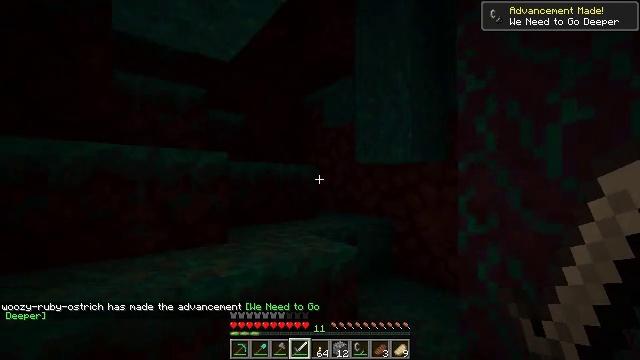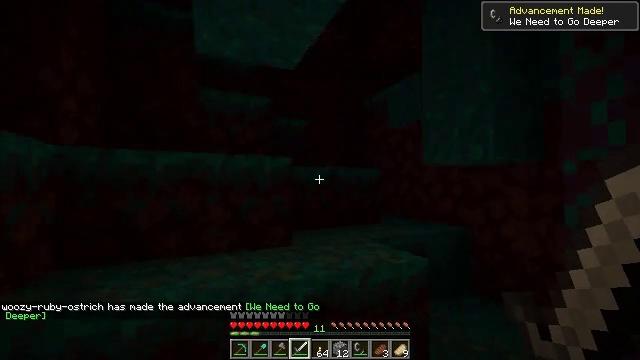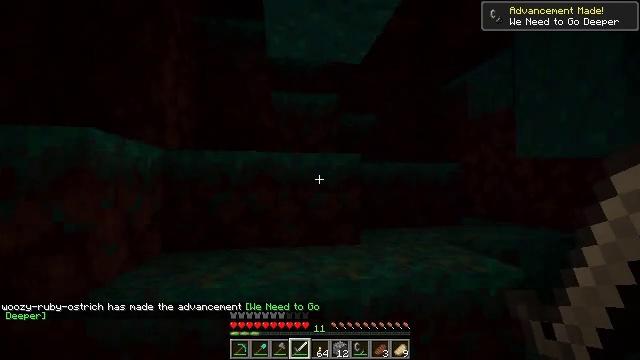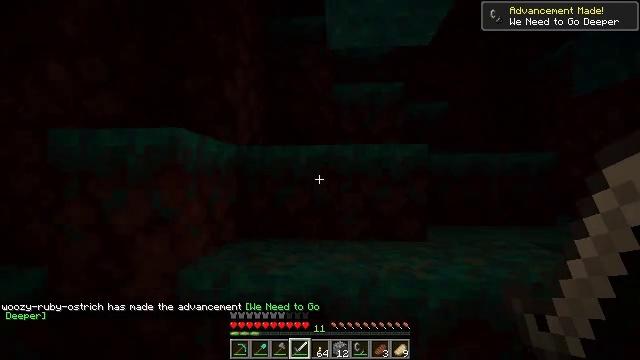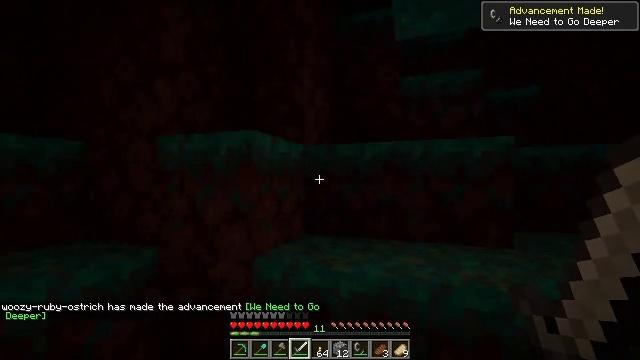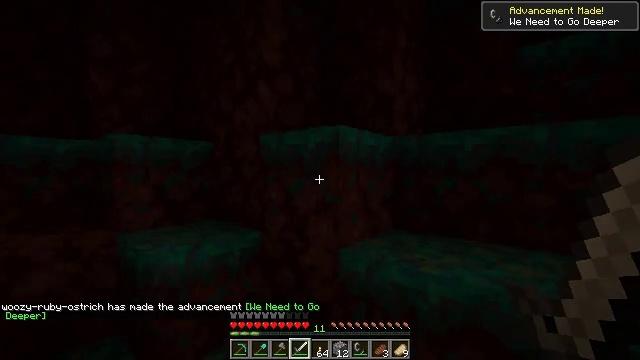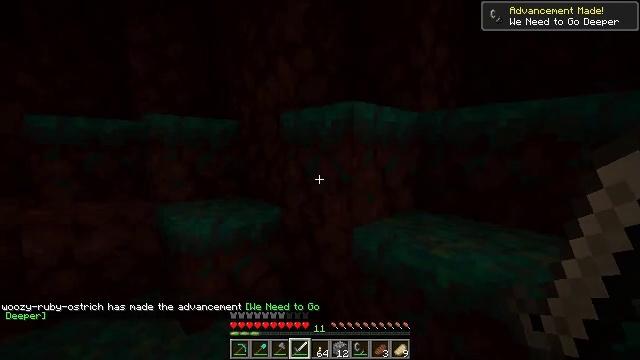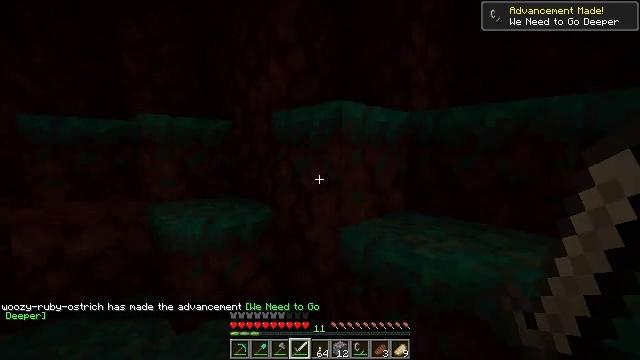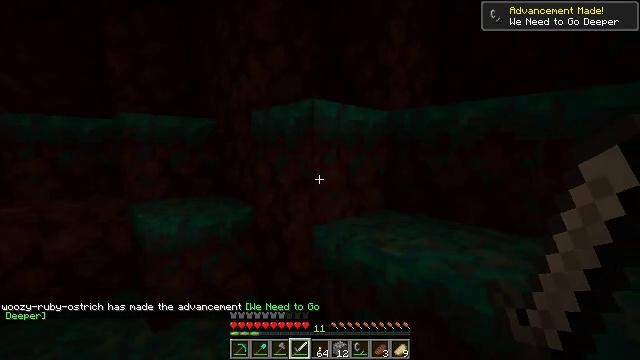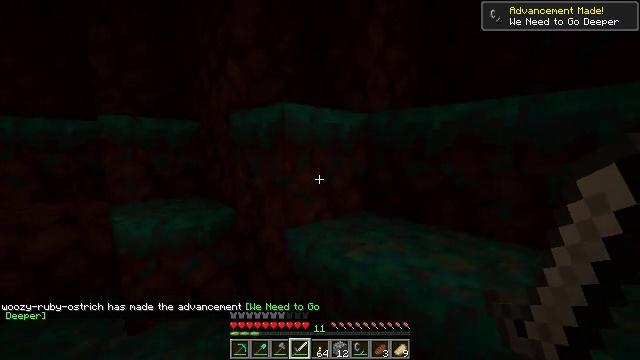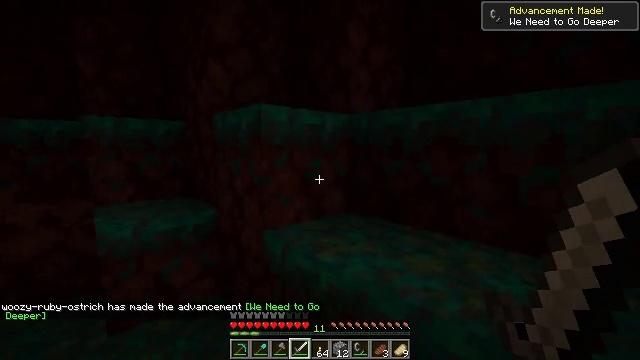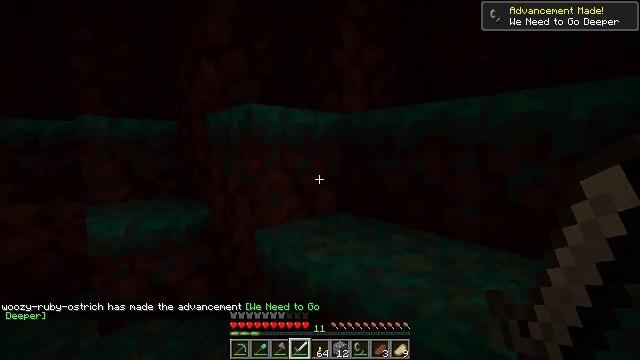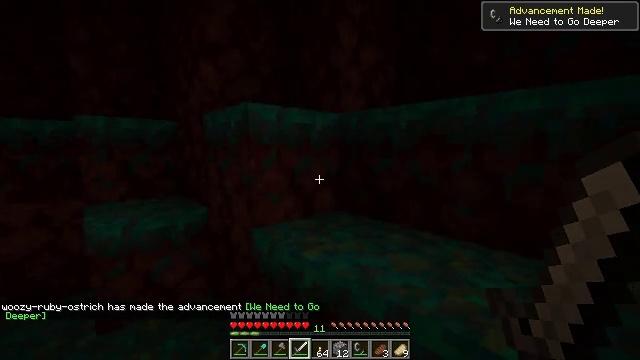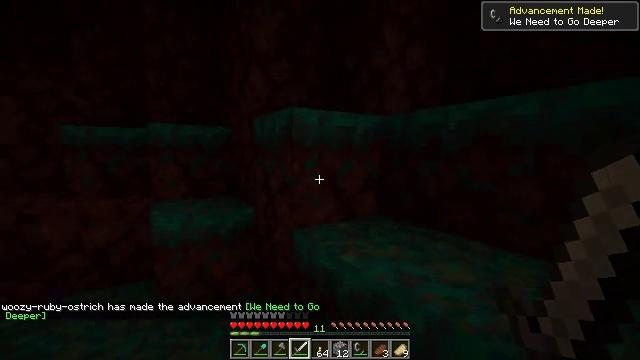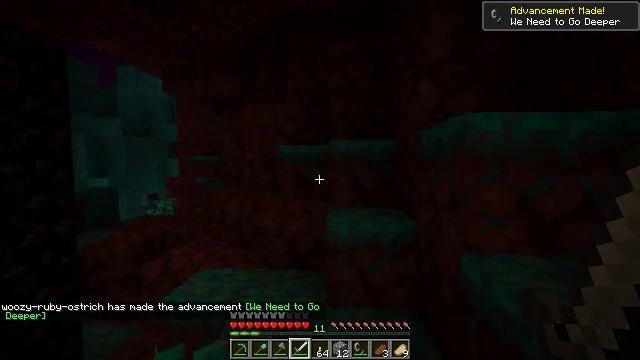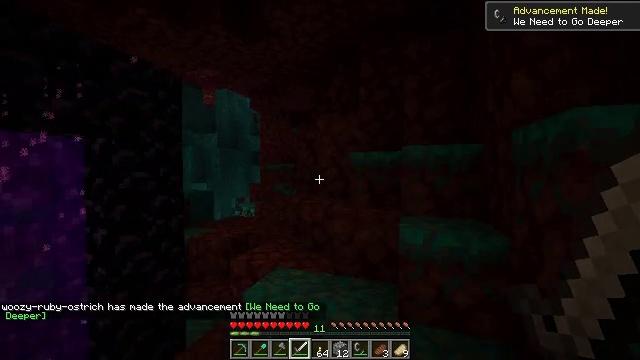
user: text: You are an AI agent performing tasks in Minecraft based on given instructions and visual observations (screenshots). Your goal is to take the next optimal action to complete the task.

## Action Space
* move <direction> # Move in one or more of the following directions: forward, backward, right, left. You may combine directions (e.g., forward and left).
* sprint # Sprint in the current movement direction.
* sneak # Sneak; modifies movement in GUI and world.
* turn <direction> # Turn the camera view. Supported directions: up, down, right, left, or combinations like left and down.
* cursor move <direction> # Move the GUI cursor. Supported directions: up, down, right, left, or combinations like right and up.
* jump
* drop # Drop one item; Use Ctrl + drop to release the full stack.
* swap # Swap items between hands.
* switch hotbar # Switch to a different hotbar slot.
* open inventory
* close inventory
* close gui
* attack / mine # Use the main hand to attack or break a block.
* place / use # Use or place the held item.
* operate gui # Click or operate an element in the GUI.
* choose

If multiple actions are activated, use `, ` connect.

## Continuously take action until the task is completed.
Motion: motion action
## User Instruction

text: Collect the shroomlight block.
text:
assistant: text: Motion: turn left
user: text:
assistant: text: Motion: turn left
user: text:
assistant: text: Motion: turn left and down
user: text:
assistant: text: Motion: turn left
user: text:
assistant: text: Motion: move right, turn left and down
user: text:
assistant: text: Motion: move right, turn left and down
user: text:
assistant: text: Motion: move right
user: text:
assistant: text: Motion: move right
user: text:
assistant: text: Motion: move right
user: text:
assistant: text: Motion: no_op
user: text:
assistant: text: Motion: no_op
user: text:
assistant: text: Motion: no_op
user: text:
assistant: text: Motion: turn left
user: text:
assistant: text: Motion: turn left and up
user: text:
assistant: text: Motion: turn left and up
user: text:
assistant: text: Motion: turn left
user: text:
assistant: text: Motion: no_op
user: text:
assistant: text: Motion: no_op
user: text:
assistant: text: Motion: no_op
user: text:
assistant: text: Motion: no_op
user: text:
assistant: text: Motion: turn left
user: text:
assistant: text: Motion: move right, turn left
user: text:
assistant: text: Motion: move forward and move right, turn left
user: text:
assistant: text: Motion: move forward and move right, turn left and down
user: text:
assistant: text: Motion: move forward and move right, turn left
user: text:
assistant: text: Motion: move forward and move right
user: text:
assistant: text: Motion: move forward and move right, turn left and down
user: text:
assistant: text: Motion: move forward and move right, turn left and down
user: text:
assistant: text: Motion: move forward, turn down
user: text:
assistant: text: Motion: move forward, turn down